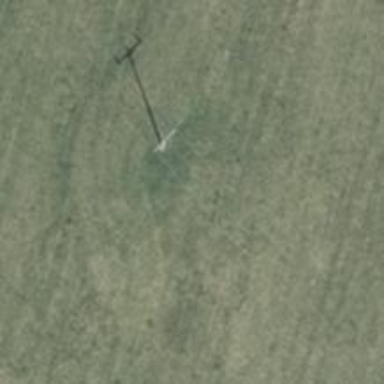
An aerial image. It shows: Power pole.